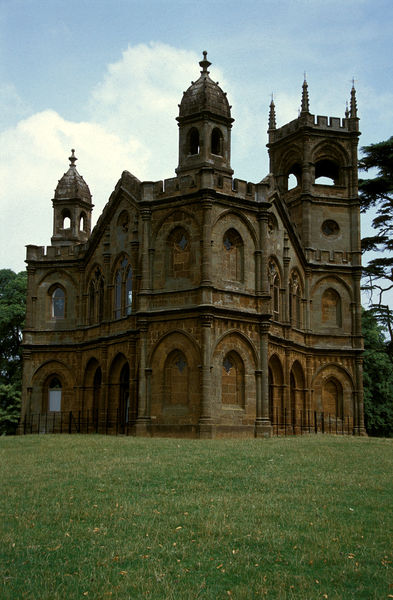
Titel: Temple of Liberty
Künstler: James Gibbs
Standort: Stowe, Buckinghamshire
Institution: Stowe Landscape Gardens
Schlagwörter: baum, blau, himmel, weiß, wolken, bäume, grün, kirchturm, landschaft, ocker, sand, braun, fenster, grau, hell, säulen, anlage, gebäude, gras, park, rasen, schloss, wiese, wolke, zaun, ornament, alt, architektur, sockel, stein, steine, bild, hügel, gitter, kirche, spitzen, england, gotik, wald, anhöhe, turm, garten, himmelblau, bogen, fassade, leer, giebel, ziegel, backstein, blümchen, pilaster, rundbogen, kuppel, granit, allein, grun, zinnen, foto, fotografie, photographie, bögen, erker, fugen, ruine, gewölbe, burg, durchblick, kreuz, kuppeln, türmchen, türme, mauerwerk, kapitell, photo, fries, gemäuer, sims, gesims, skulpturen, klinker, sandstein, farbfoto, gotisch, spitzbogen, untersicht, rundbögen, kapelle, historismus, pavillon, basis, stockwerke, bau, englisch, sakralbau, fesnter, zinne, dachgeschoss, lisenen, schottland, nischen, lisene, eckpilaster, gesimse, gemauert, ziegelbau, bogenfenster, halbsäulen, sakralarchitektur, blendbögen, neogotik, schlosspark, neugotisch, dachreiter, zeigel, eckturm, wehrturm, zugemauert, eklektisch, bäme, normannisch, parkburg, decorated, klosterkuppel, vierpassfenster, turmn, tkriche, rundebogen, viel vordergrund, goltik, krappen